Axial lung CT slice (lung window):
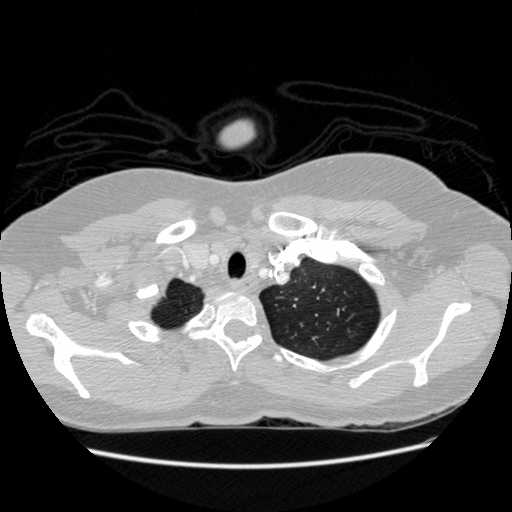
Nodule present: no